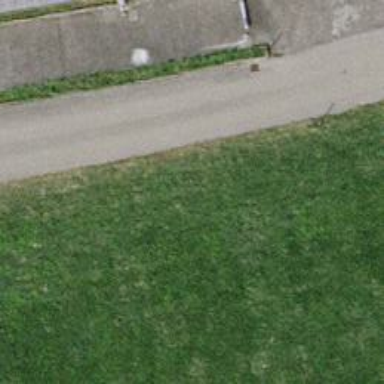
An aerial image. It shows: Residential road with asphalt surface. The road has grade1 track type.